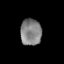
Tissue: prostate
Cell type: T cells
Senescence score: 0.1717
Nuclear area (px): 548
Mean DAPI intensity: 129.974